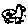
Label: bird